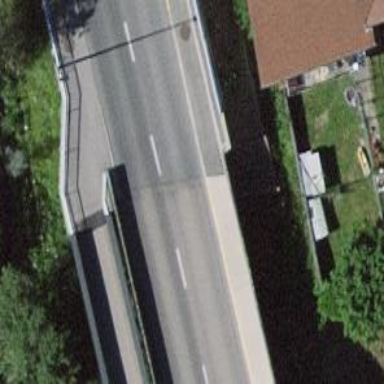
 there is sidewalk and shared lane for cyclists."